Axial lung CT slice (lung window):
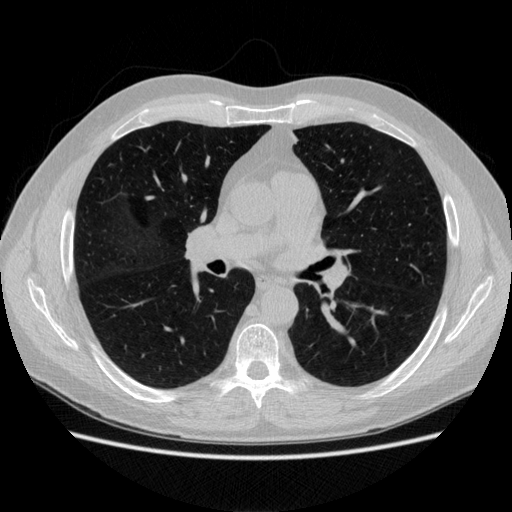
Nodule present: no